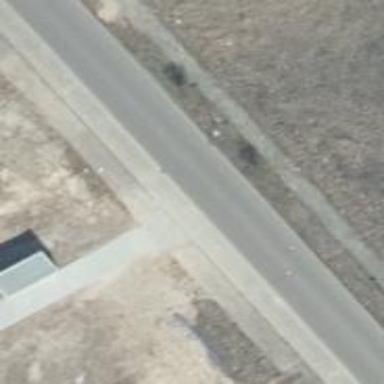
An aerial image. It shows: Service road.